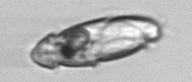
Label: Warnowia